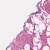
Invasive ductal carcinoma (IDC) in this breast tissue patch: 0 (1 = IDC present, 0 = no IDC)